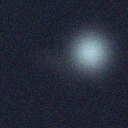
Screen state: off